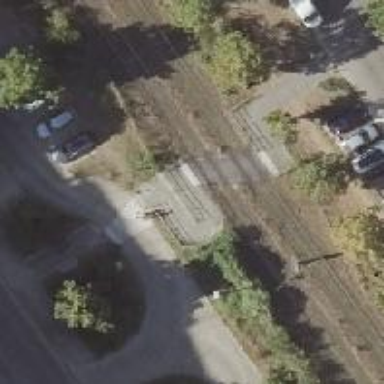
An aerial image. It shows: Uncontrolled tram crossing.